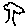
Label: tree